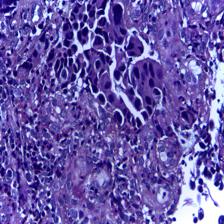
Diagnosis: OSCC